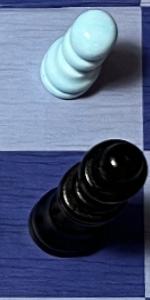
Label: Queen_Black